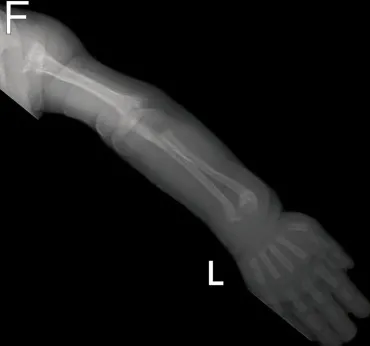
Multiple metaphyseal fractures are present in both arms, with malalignments of the radius and ulna (E-H).
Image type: radiology (x_ray)